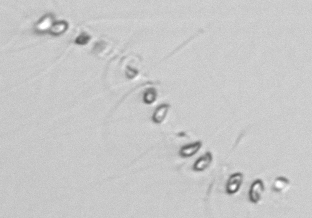
Label: Chaetoceros_socialis